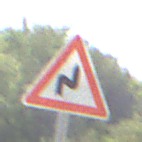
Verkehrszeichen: DoppelkurveRechts
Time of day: Midday
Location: Outdoor (Nature)
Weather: PartlyCloudy
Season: NotSpecified
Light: Natural